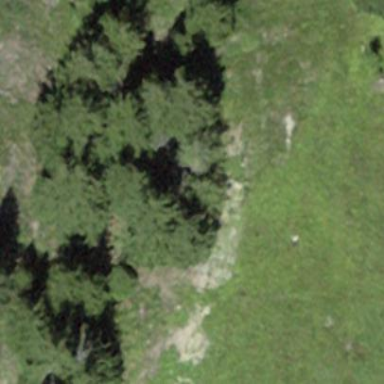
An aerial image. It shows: Patch of scrub vegetation.